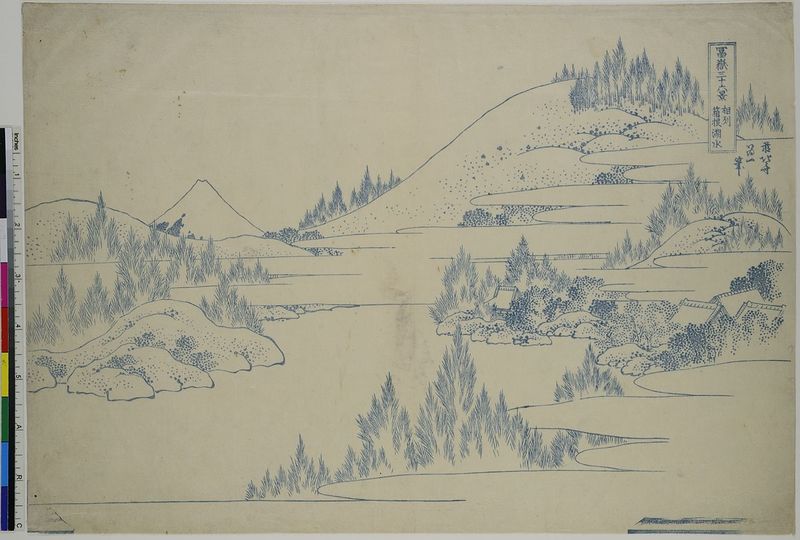
Titel: Der Hakone-See in der Provinz Soshu, Blatt 34 aus der Serie: 36 Ansichten des Fuji
Künstler: Katsushika Hokusai
Standort: Hamburg
Institution: Museum für Kunst und Gewerbe Hamburg
Schlagwörter: baum, blau, wolken, bäume, landschaft, see, häuser, hügel, holzschnitt, berge, gebirge, vulkan, asien, druckgraphik, druckgrafik, zeit, anlagen, landschaftsdarstellung, edo, fuji, reproduktionen, volcano, druckerzeugnisse, volcan, hakone